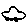
Label: car